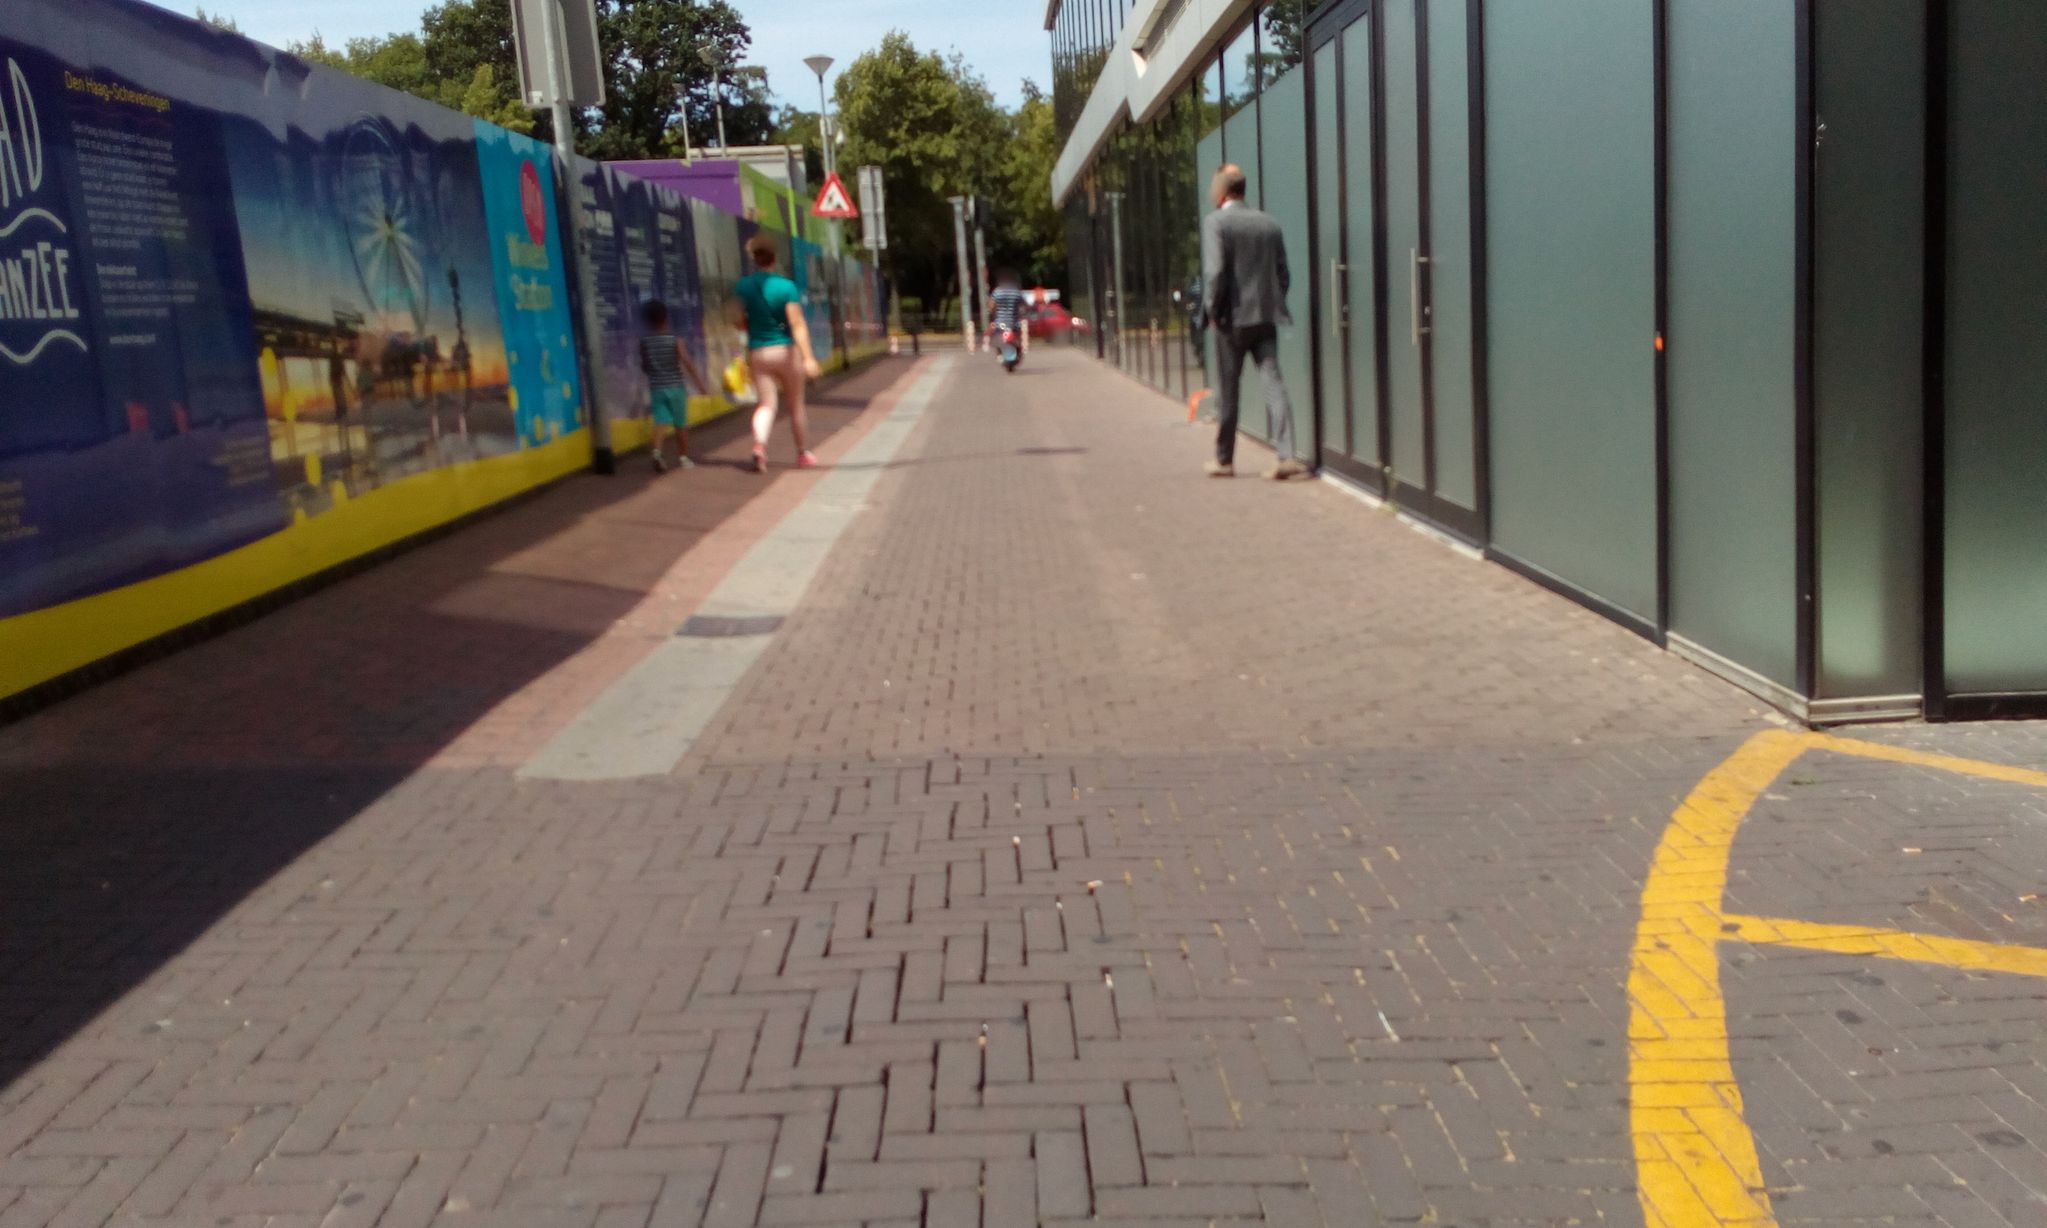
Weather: clear
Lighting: day
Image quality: good
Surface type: walking surface
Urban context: urban centre
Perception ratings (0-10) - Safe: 1.92, Lively: 5.91, Beautiful: 7.97, Boring: 4.34, Depressing: 2.97, Wealthy: 3.05